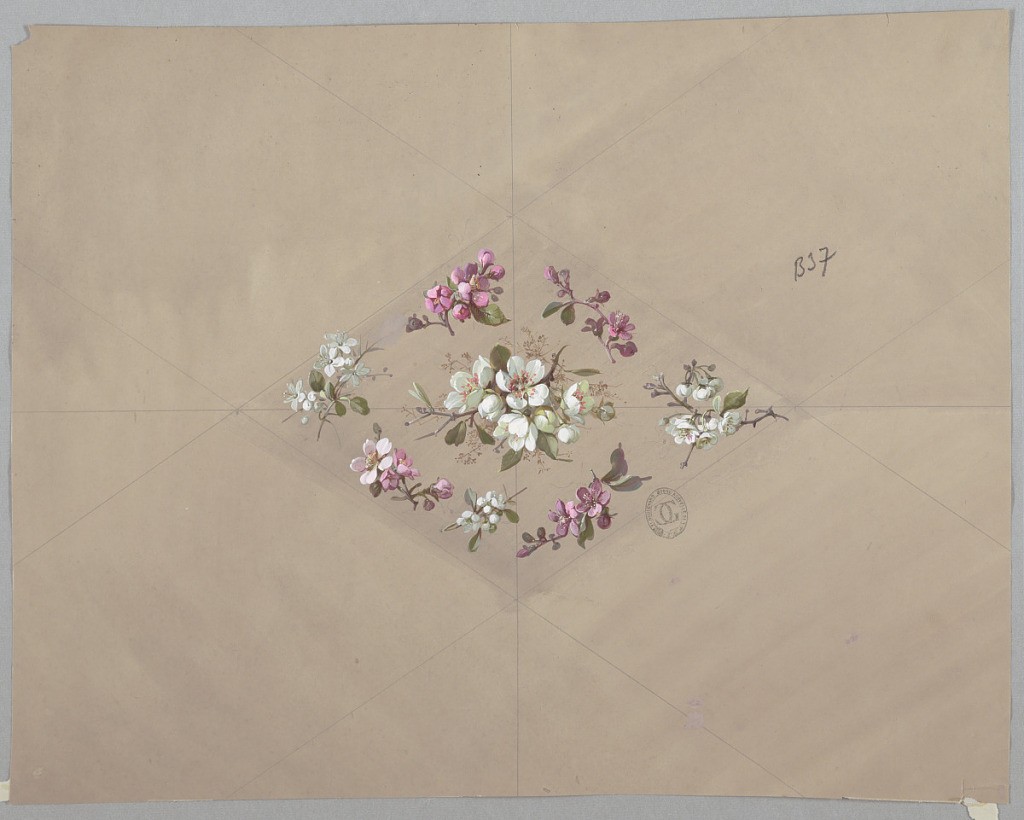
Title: Design for Wallpaper and Textiles: Flowers
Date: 19th century
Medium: Brush and gouache, graphite on cream paper
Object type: Drawing
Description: Horizontally-oriented diamond shape made up of flowers. Alternating pink and white flowers outline the diamond, white flowers at the center. Guidelines in graphite are visible with the diamond bisected horizontally and vertically.